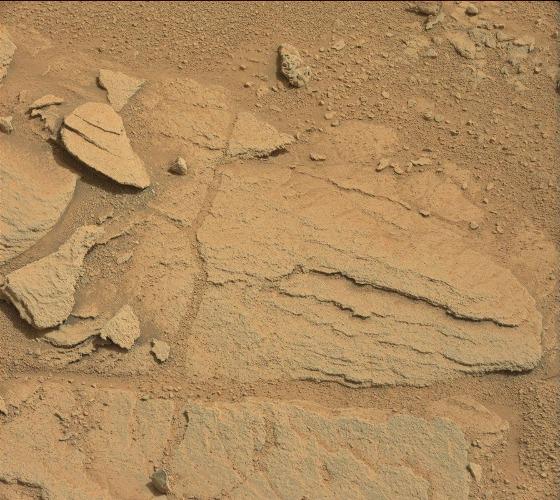
Terrain classes present: Bedrock, Gravel / Sand / Soil, Rock, Shadow